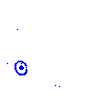
Particle: electron